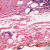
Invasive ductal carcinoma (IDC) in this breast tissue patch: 1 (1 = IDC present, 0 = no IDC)